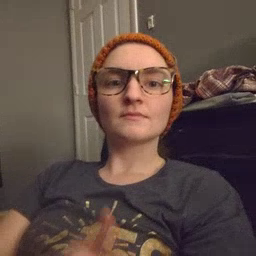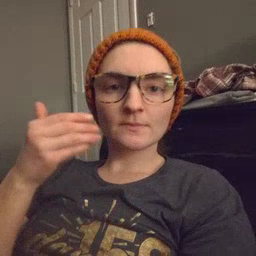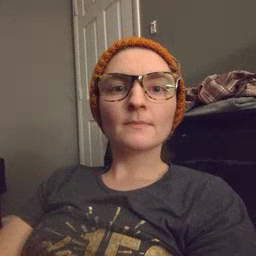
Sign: before